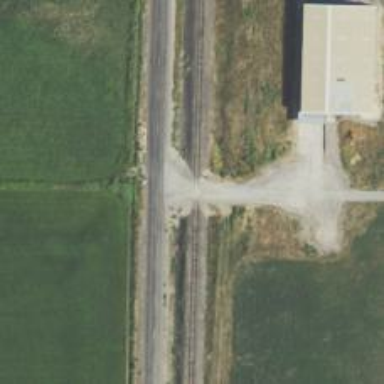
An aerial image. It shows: Railway level crossing.